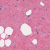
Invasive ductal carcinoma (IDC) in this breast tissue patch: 0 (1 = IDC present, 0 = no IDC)